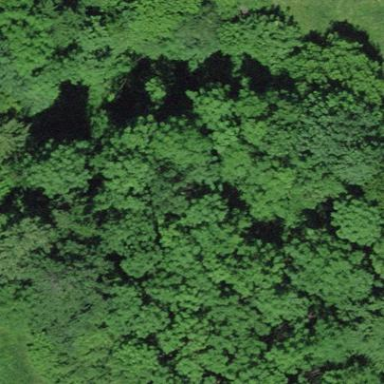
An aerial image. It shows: Forest area.